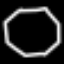
Label: octagon